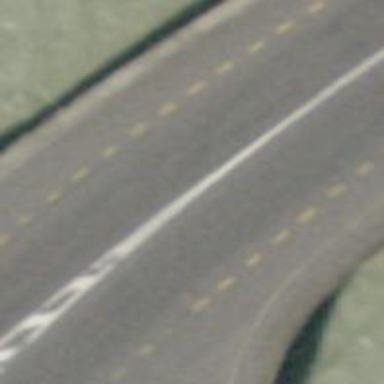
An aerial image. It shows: Secondary road with bridge and designated cycle lane.